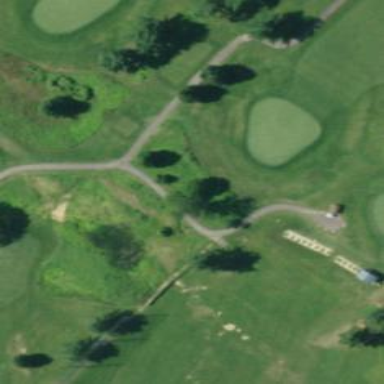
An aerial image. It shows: Path for both road and golf.